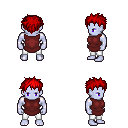
a pixel art fantasy rpg character, male body template, dark elf, purple skin, maroon tunic, white pants, red bedhead hairstyle, four views (front, back, left, right), 2x2 character sprite sheet, small pixel art, hard edges, no anti-aliasing